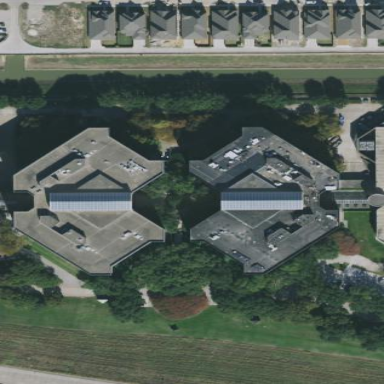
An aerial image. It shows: Office building.